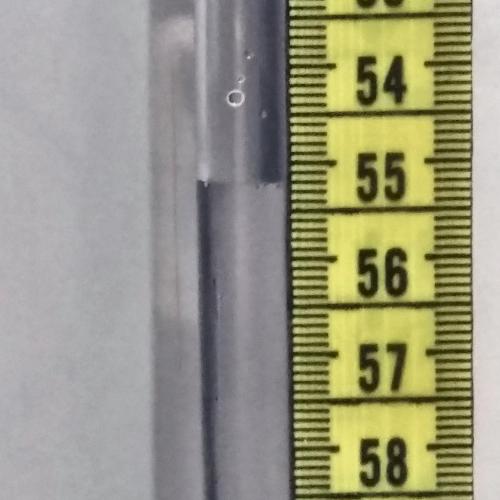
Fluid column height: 55.2 cm